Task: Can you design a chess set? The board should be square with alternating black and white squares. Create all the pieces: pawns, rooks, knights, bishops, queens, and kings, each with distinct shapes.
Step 1240:
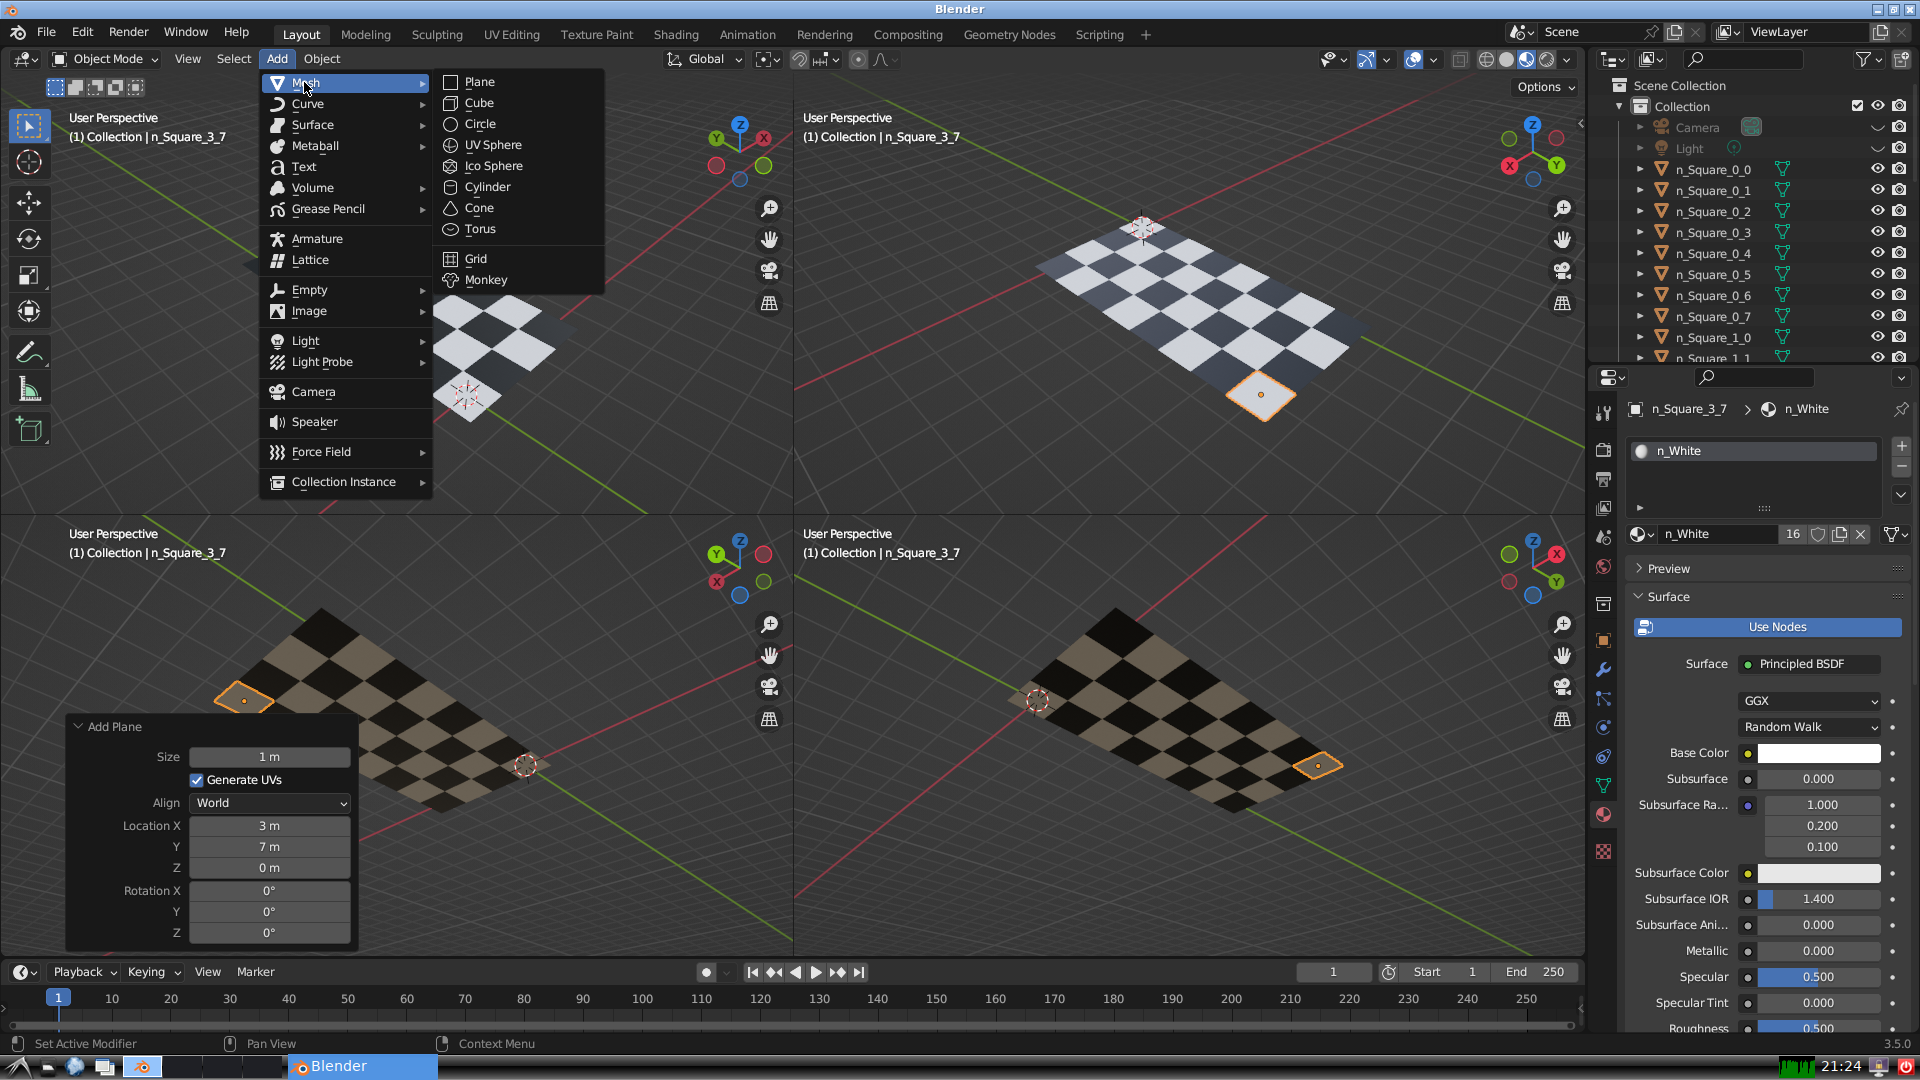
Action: {"mouse_move": [499, 79]}